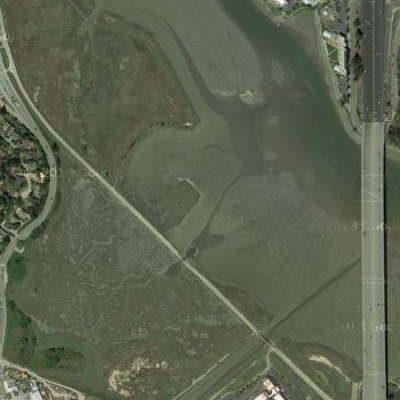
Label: dRiverLake